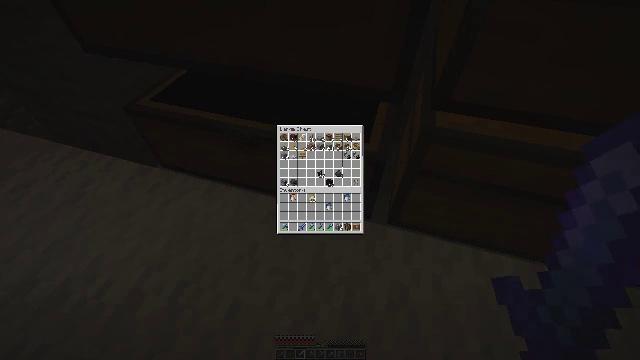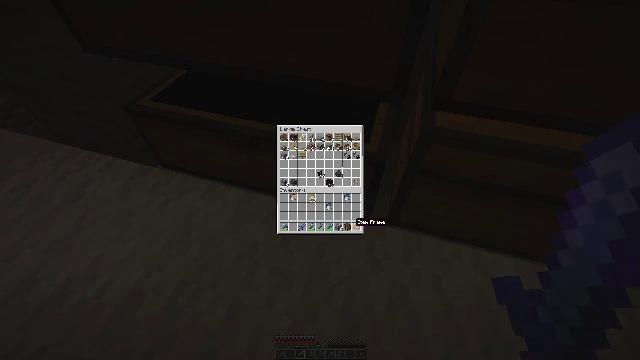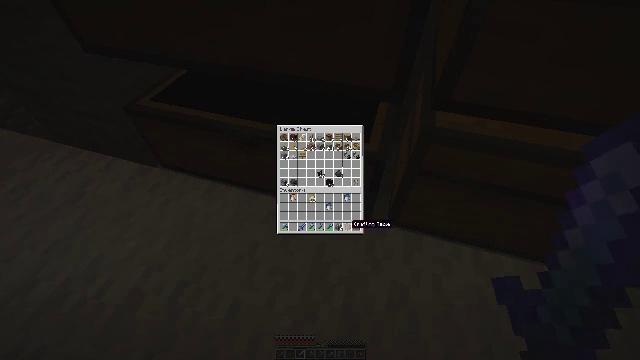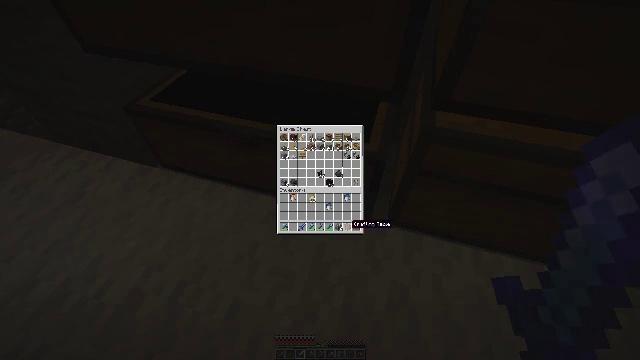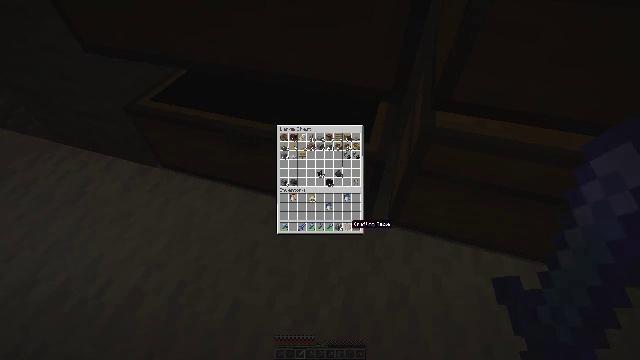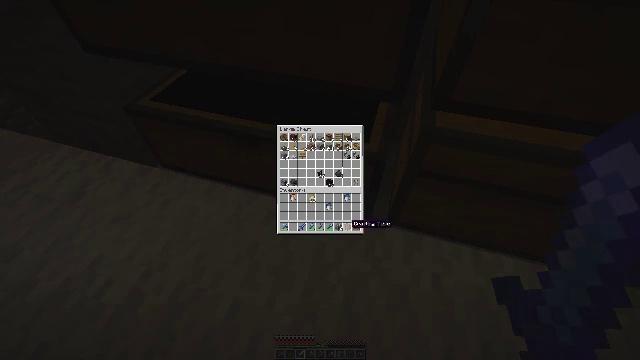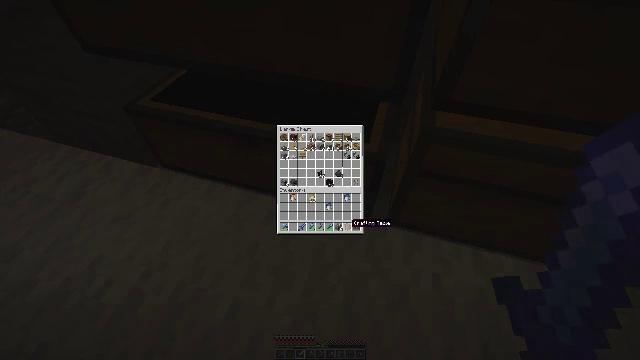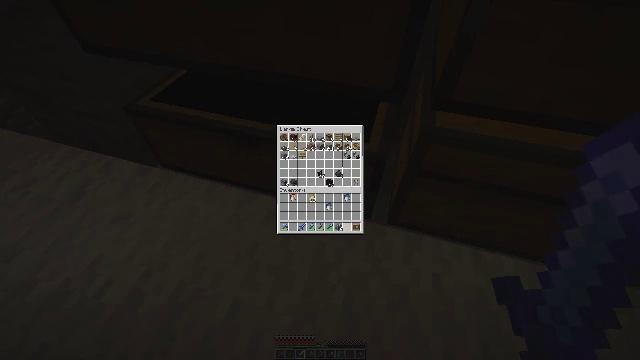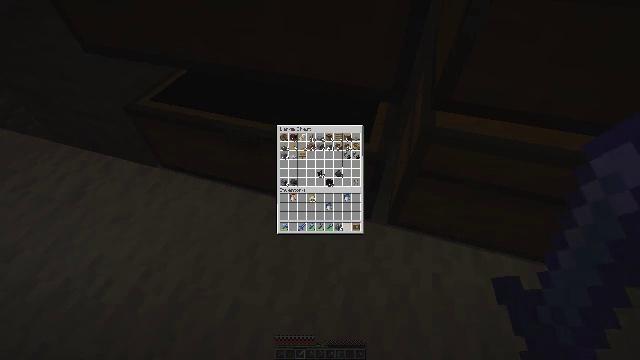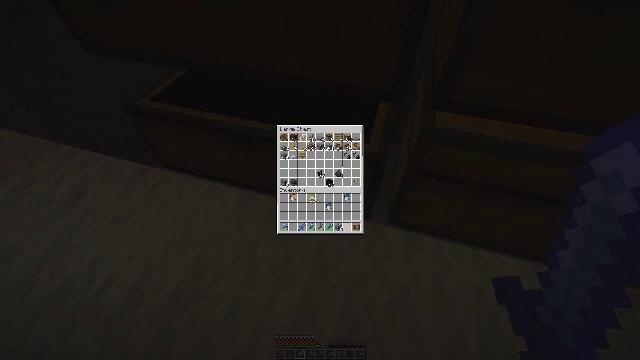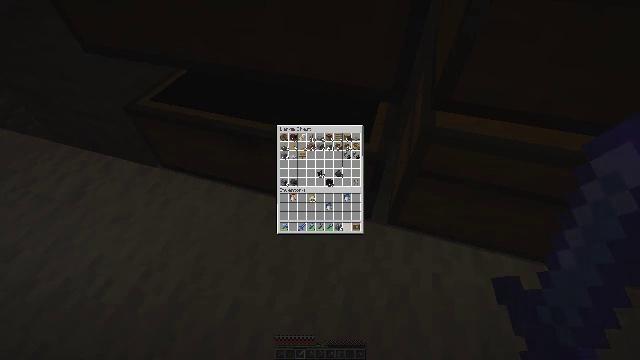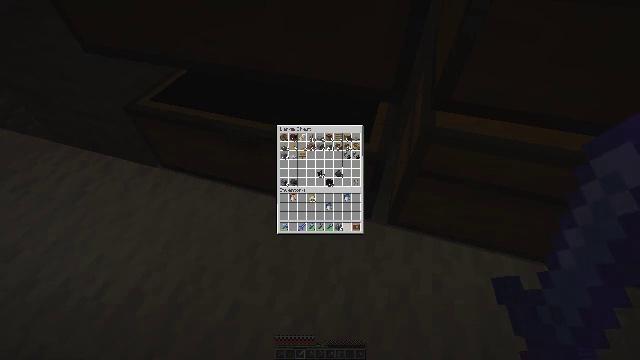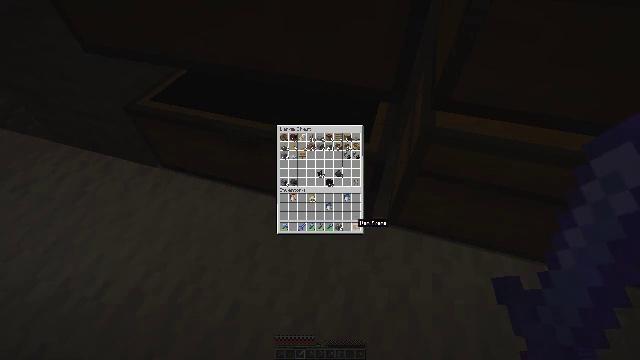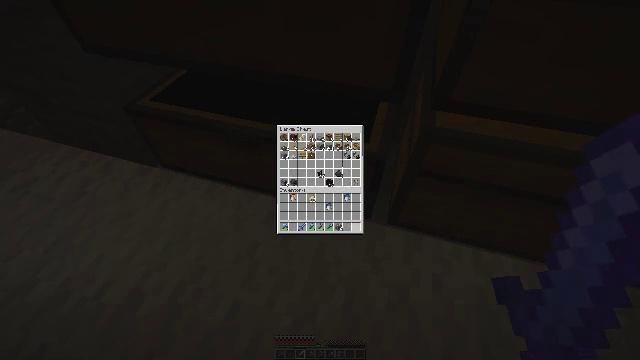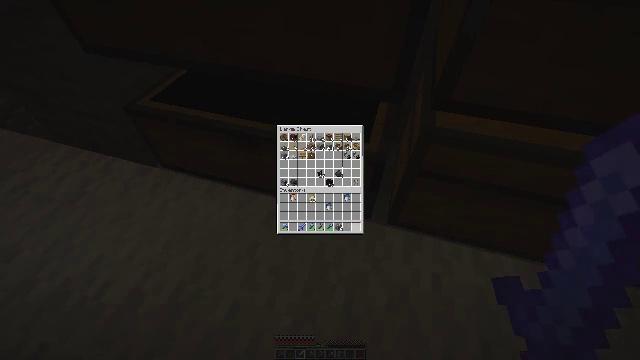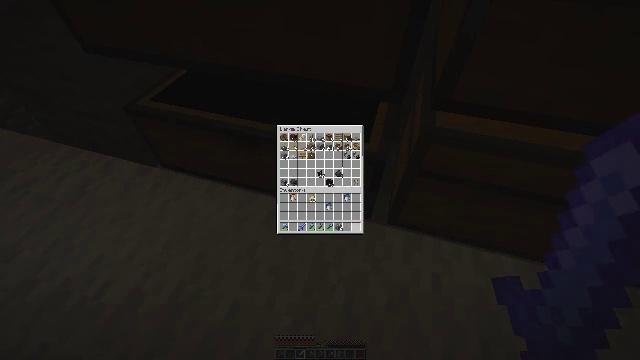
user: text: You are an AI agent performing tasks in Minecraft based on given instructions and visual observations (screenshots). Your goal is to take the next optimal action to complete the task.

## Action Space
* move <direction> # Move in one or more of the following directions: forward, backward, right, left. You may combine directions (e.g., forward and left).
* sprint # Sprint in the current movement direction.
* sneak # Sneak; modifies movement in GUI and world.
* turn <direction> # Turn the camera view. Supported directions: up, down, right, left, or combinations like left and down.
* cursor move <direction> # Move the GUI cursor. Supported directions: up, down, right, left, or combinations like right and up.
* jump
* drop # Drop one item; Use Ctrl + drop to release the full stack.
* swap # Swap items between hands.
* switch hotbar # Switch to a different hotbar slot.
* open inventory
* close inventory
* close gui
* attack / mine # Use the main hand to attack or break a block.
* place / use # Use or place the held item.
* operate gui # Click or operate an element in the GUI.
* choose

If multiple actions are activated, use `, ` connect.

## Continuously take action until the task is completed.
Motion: motion action
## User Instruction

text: Collect vines by mining them.
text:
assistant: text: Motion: sneak, turn left and down
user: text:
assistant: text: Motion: sneak, turn left
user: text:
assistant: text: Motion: sneak
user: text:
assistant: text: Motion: sneak
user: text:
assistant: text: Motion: sneak
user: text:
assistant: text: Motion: sneak
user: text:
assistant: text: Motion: sneak, attack / mine
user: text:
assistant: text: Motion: sneak, attack / mine
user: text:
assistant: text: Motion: sneak, attack / mine
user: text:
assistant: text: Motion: sneak
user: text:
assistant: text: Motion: sneak
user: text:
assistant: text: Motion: sneak, turn right
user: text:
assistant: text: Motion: sneak, attack / mine
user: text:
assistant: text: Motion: sneak, attack / mine
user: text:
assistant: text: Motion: sneak, attack / mine
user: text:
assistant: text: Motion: sneak
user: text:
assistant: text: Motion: sneak
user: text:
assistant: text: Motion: turn up
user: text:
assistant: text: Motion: no_op
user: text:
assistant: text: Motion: no_op
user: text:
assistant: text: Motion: no_op
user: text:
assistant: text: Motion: no_op
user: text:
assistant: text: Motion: no_op
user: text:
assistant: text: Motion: no_op
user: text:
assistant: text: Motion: turn right and up
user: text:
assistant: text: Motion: turn right and up
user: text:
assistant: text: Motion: turn right and up
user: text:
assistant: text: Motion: turn up
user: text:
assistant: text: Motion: no_op
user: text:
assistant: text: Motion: no_op